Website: home-depot
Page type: orders-overview
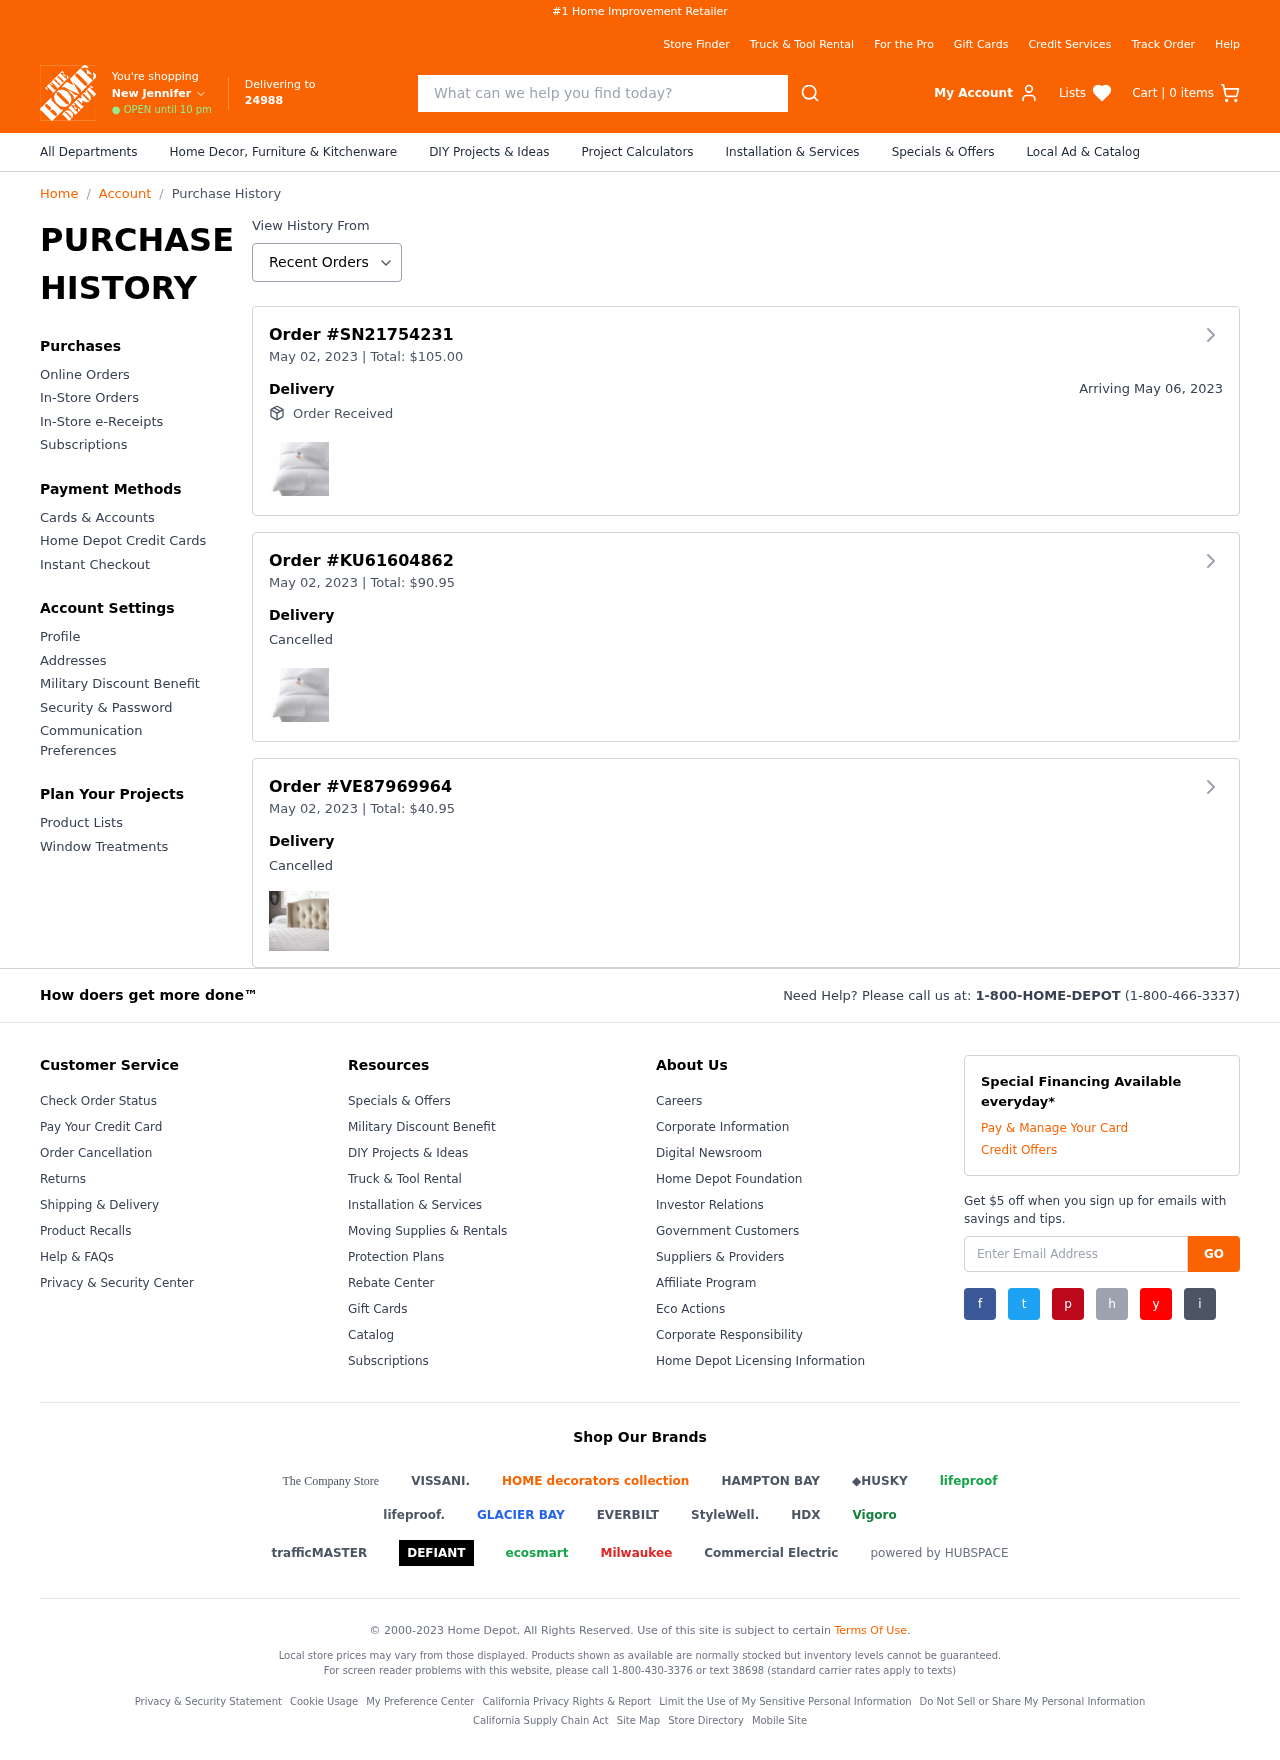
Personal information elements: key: PII_CITY
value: New Jennifer
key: PII_POSTCODE
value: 24988
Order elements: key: ORDER_NUM_ITEMS
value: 0
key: ORDER_ID
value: SN21754231
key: ORDER_DATE
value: May 02, 2023
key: ORDER1_TOTAL
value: $105.00
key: ORDER_DELIVERY_DATE
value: May 06, 2023
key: ORDER2_ID
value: KU61604862
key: ORDER2_DATE
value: May 02, 2023
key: ORDER2_TOTAL
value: $90.95
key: ORDER3_ID
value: VE87969964
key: ORDER3_DATE
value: May 02, 2023
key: ORDER3_TOTAL
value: $40.95
Search elements: key: HEADER_SEARCH
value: What can we help you find today?